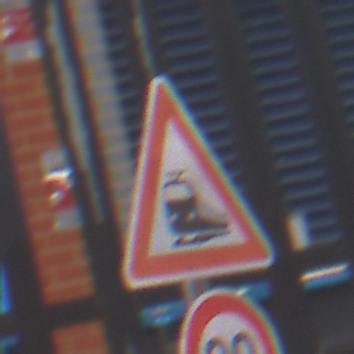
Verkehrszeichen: Bahnuebergang
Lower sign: Geschwindigkeit30
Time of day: MorningAfternoon
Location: Outdoor (Urban)
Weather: Overcast
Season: NotSpecified
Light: Natural